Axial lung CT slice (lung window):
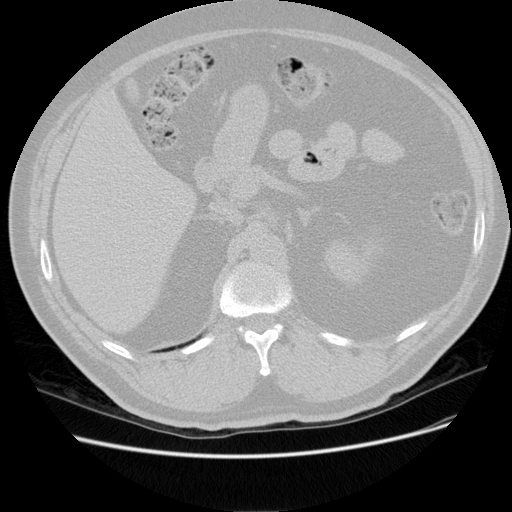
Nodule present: no